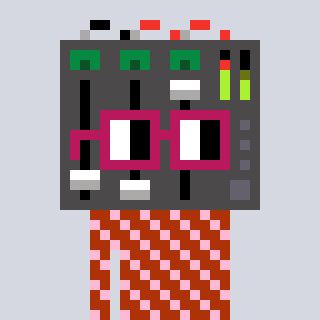
a pixel art character with square dark red glasses, a mixer-shaped head and a hotbrown-colored body on a cool background